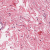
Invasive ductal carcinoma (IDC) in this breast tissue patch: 0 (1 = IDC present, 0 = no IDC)